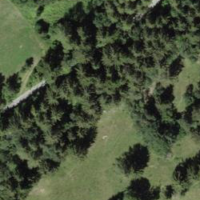
EUNIS habitat code: 44
Species observed at this site:
Lasiommata maera